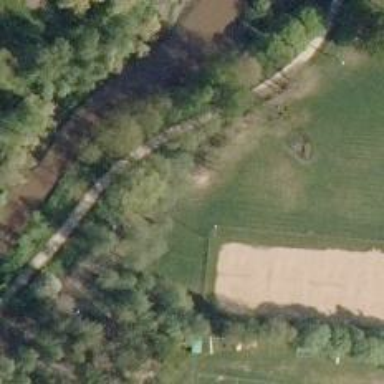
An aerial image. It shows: Disc golf basket.